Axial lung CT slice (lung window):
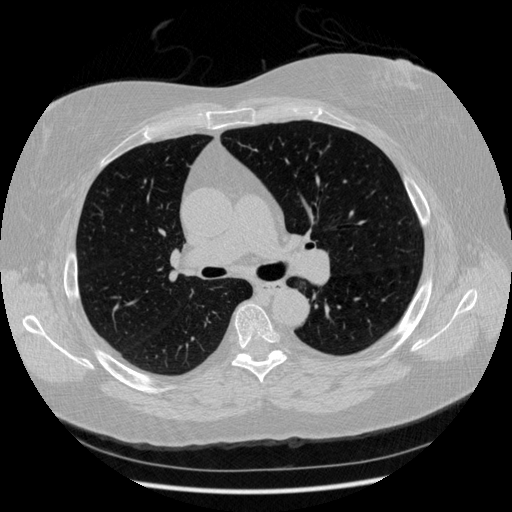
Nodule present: no